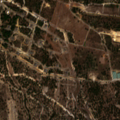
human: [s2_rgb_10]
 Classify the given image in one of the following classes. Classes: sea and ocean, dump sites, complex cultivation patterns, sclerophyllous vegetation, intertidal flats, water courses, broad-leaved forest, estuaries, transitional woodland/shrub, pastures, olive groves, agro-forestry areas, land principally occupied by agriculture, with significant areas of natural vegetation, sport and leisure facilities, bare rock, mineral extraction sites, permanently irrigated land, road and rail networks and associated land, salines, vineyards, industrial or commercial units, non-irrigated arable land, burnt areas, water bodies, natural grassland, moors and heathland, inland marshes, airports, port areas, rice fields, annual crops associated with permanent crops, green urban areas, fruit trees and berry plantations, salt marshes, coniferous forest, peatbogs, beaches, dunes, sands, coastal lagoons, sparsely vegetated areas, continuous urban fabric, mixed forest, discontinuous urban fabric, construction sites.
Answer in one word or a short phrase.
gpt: industrial or commercial units, broad-leaved forest, mixed forest, transitional woodland/shrub